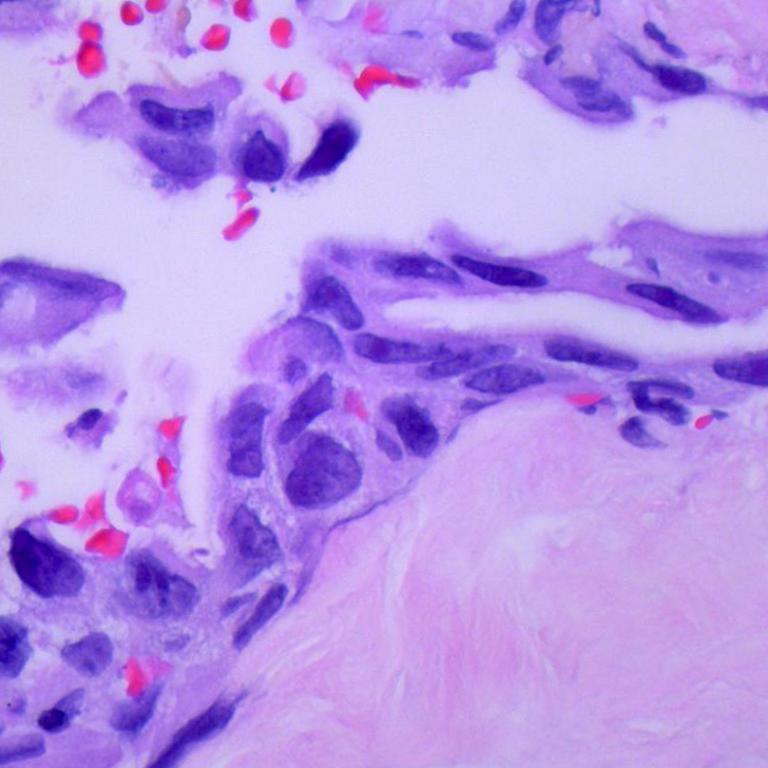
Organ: lung
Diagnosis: adenocarcinomas